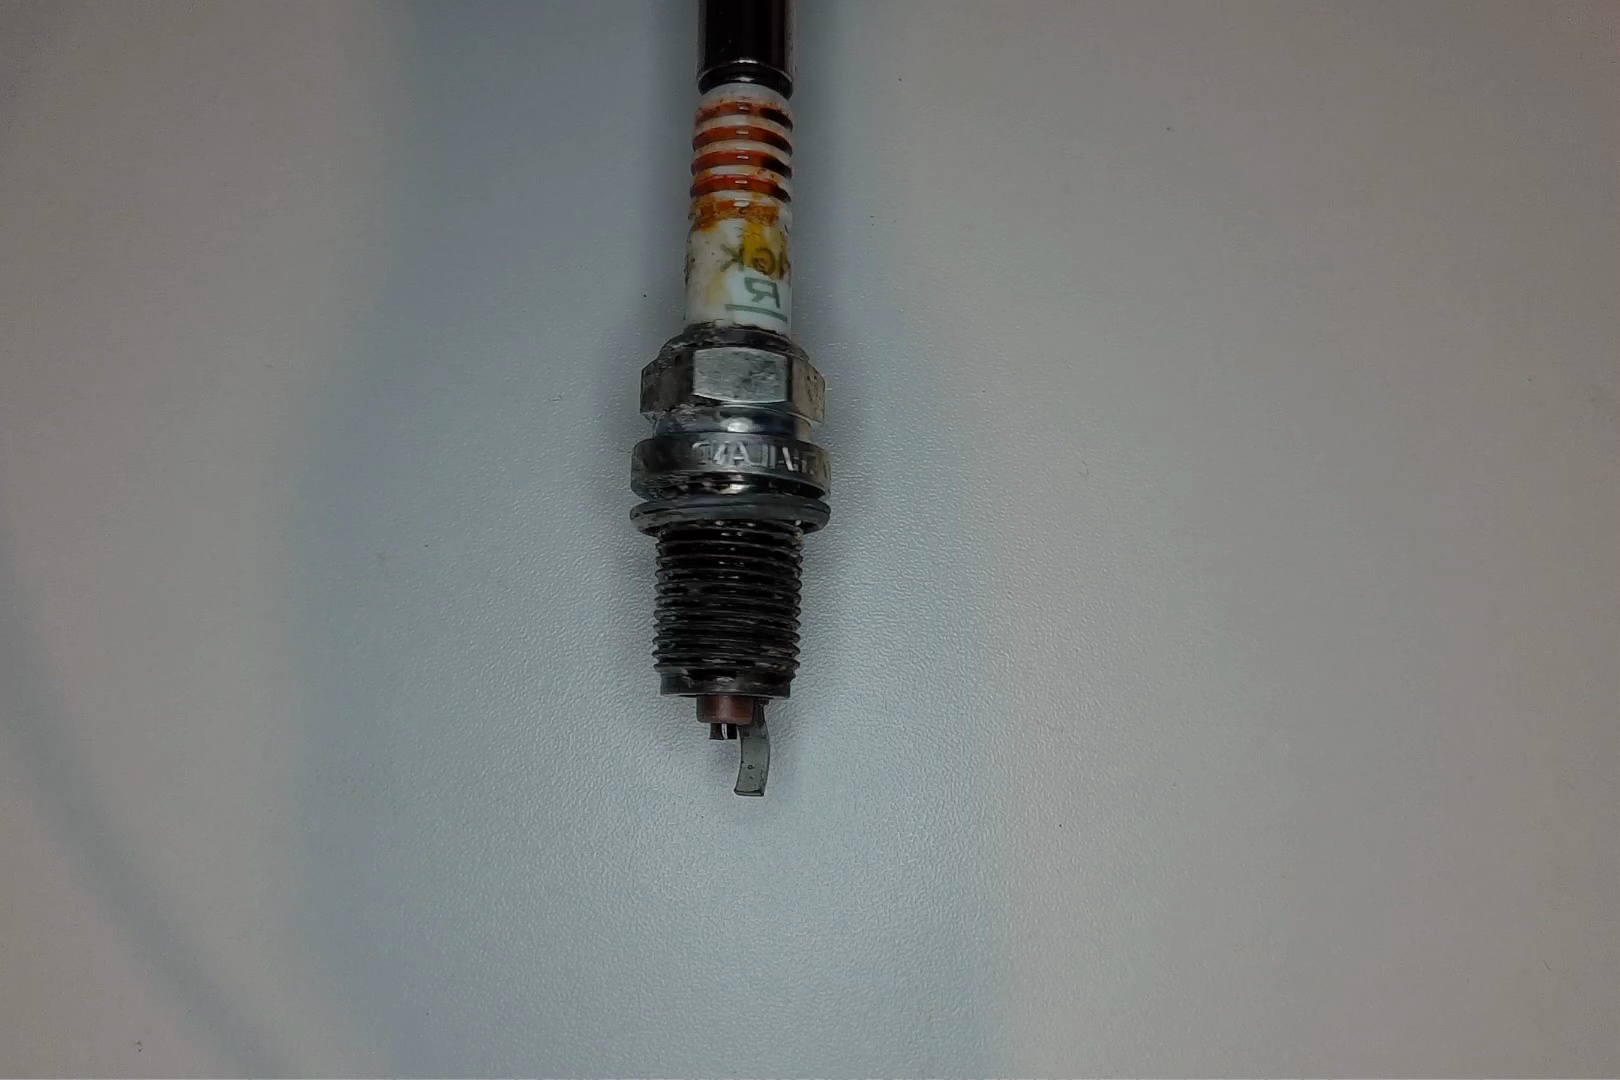
Label: anomaly